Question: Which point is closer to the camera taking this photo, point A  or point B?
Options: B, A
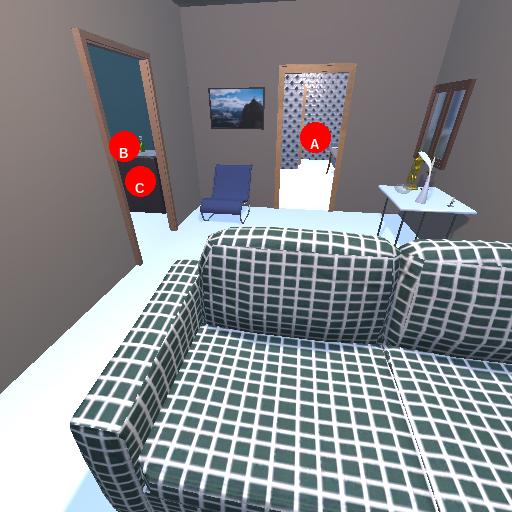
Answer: B